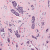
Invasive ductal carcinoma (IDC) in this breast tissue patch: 1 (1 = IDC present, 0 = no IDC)